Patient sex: M
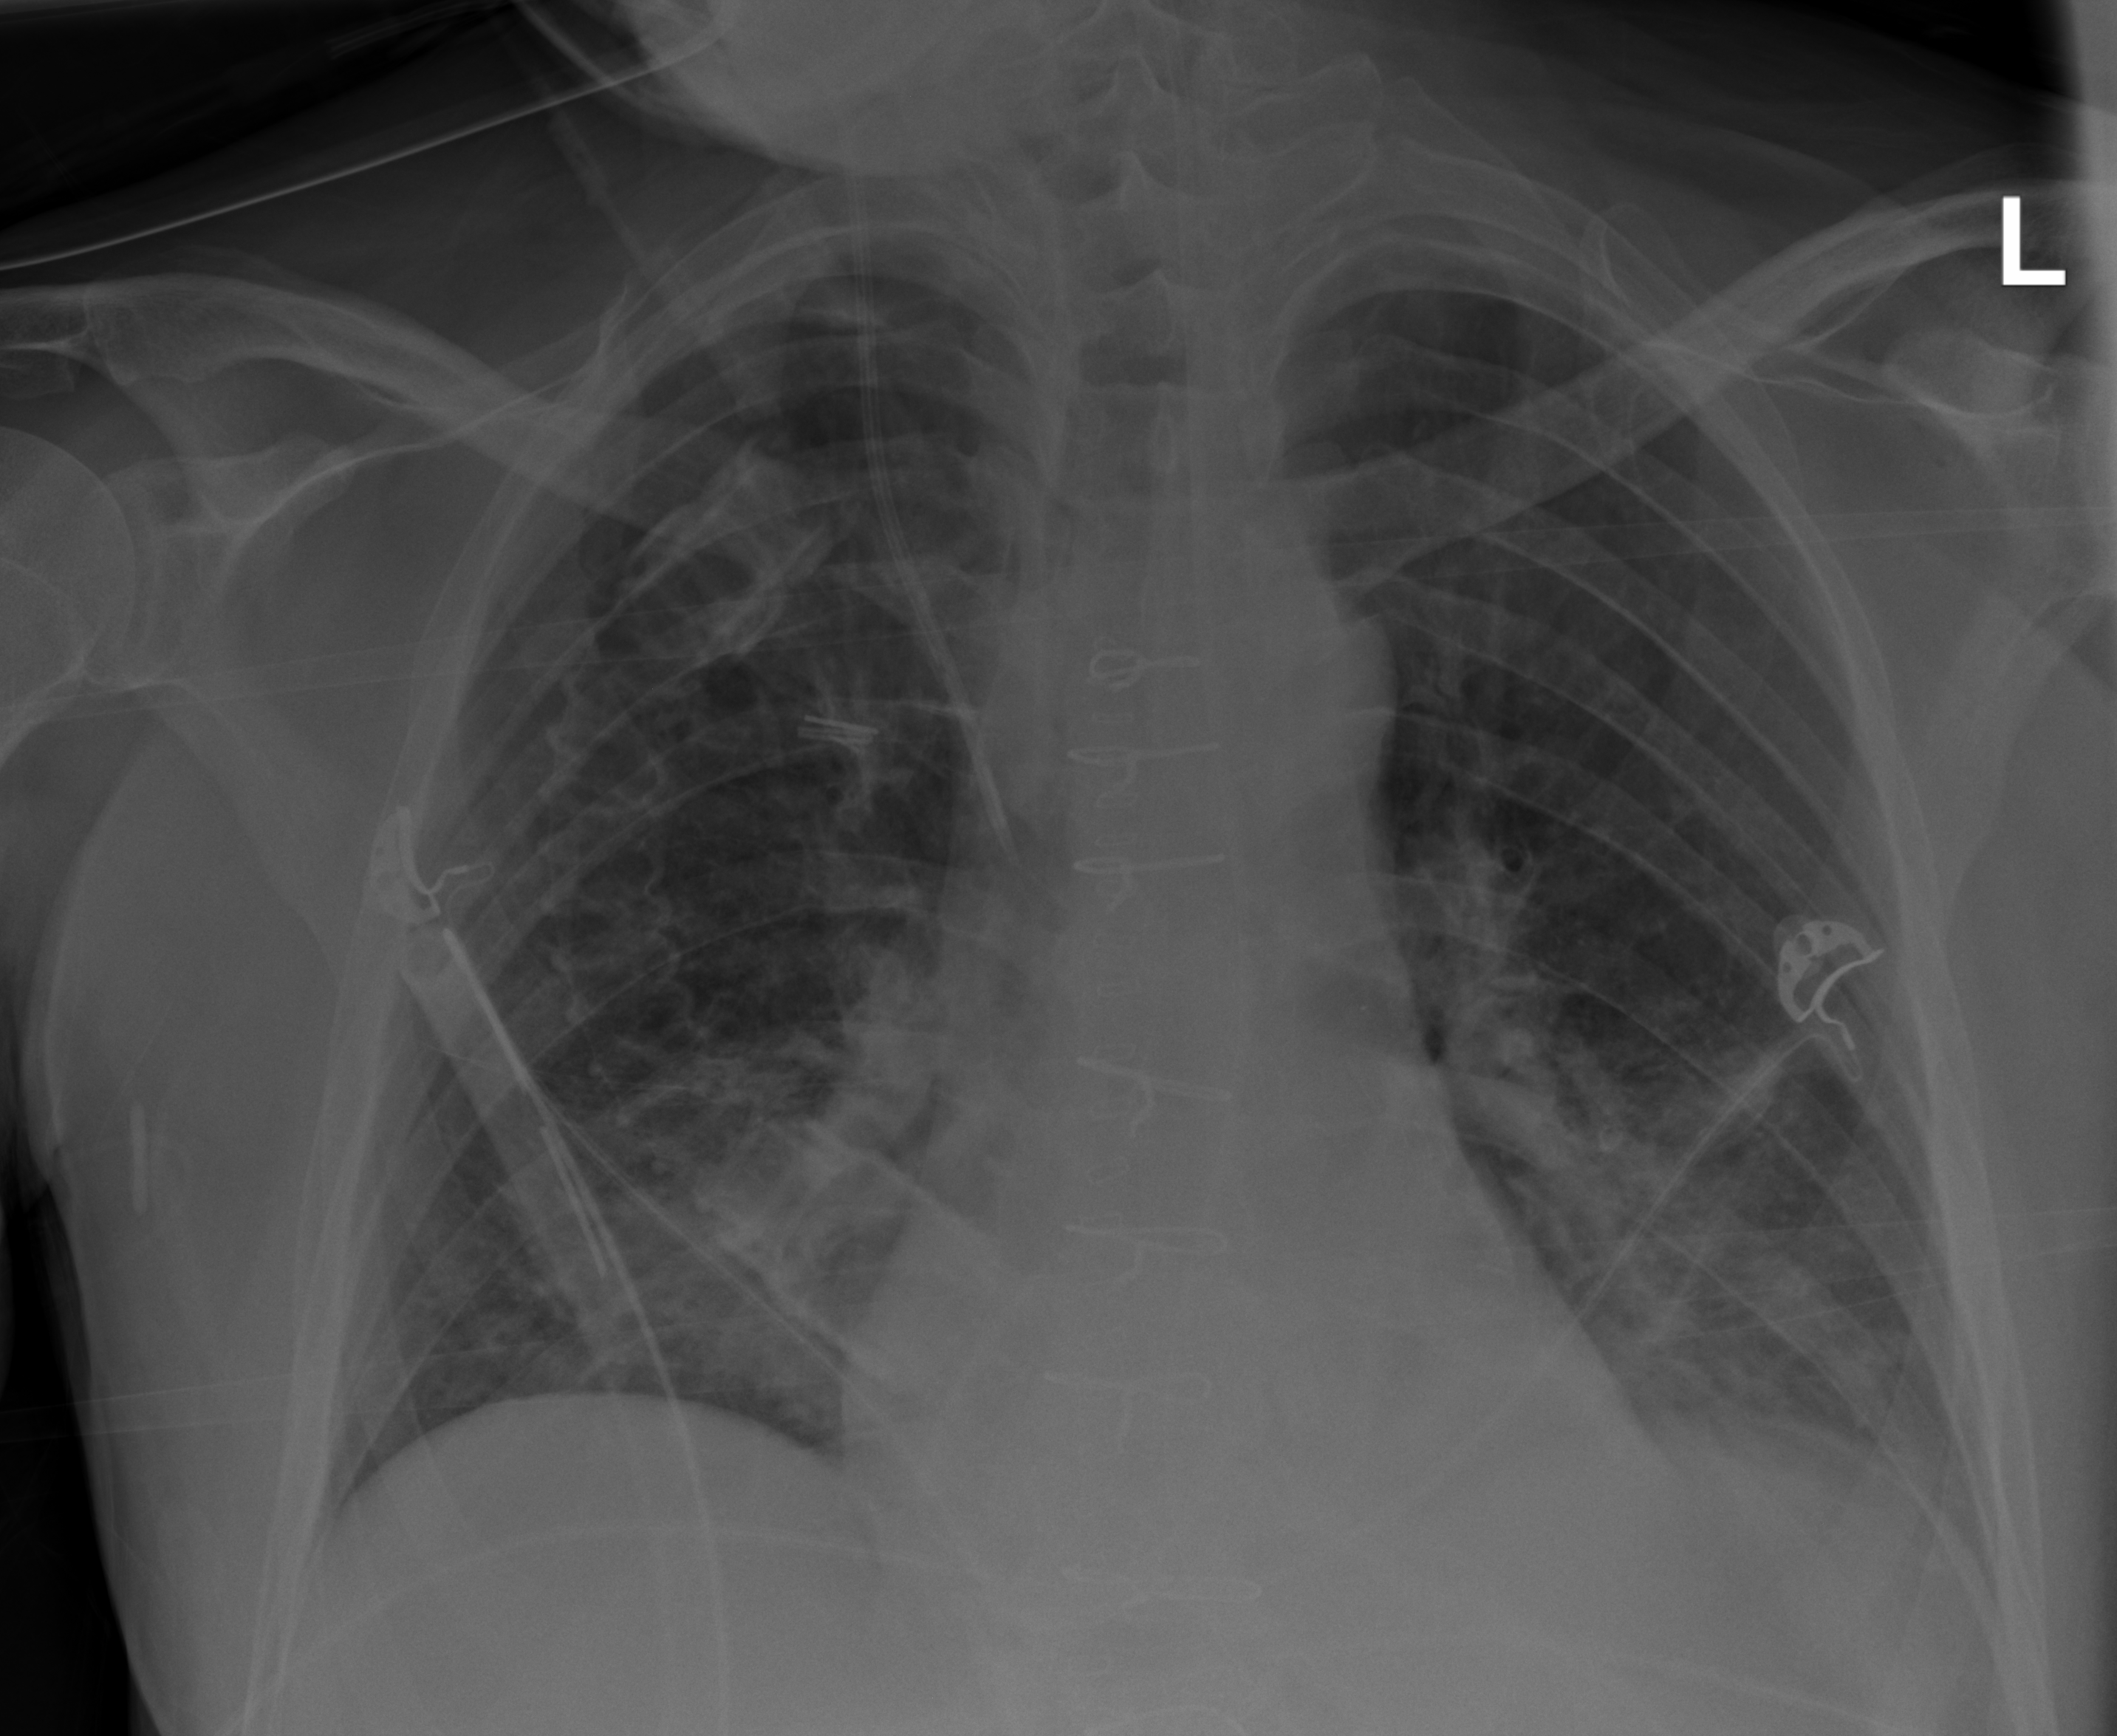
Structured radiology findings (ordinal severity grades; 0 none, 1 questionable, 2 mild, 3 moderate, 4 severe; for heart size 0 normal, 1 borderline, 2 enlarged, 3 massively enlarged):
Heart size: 0
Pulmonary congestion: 0
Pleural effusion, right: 0
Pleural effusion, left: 1
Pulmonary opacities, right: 2
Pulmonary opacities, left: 2
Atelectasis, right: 2
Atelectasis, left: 2